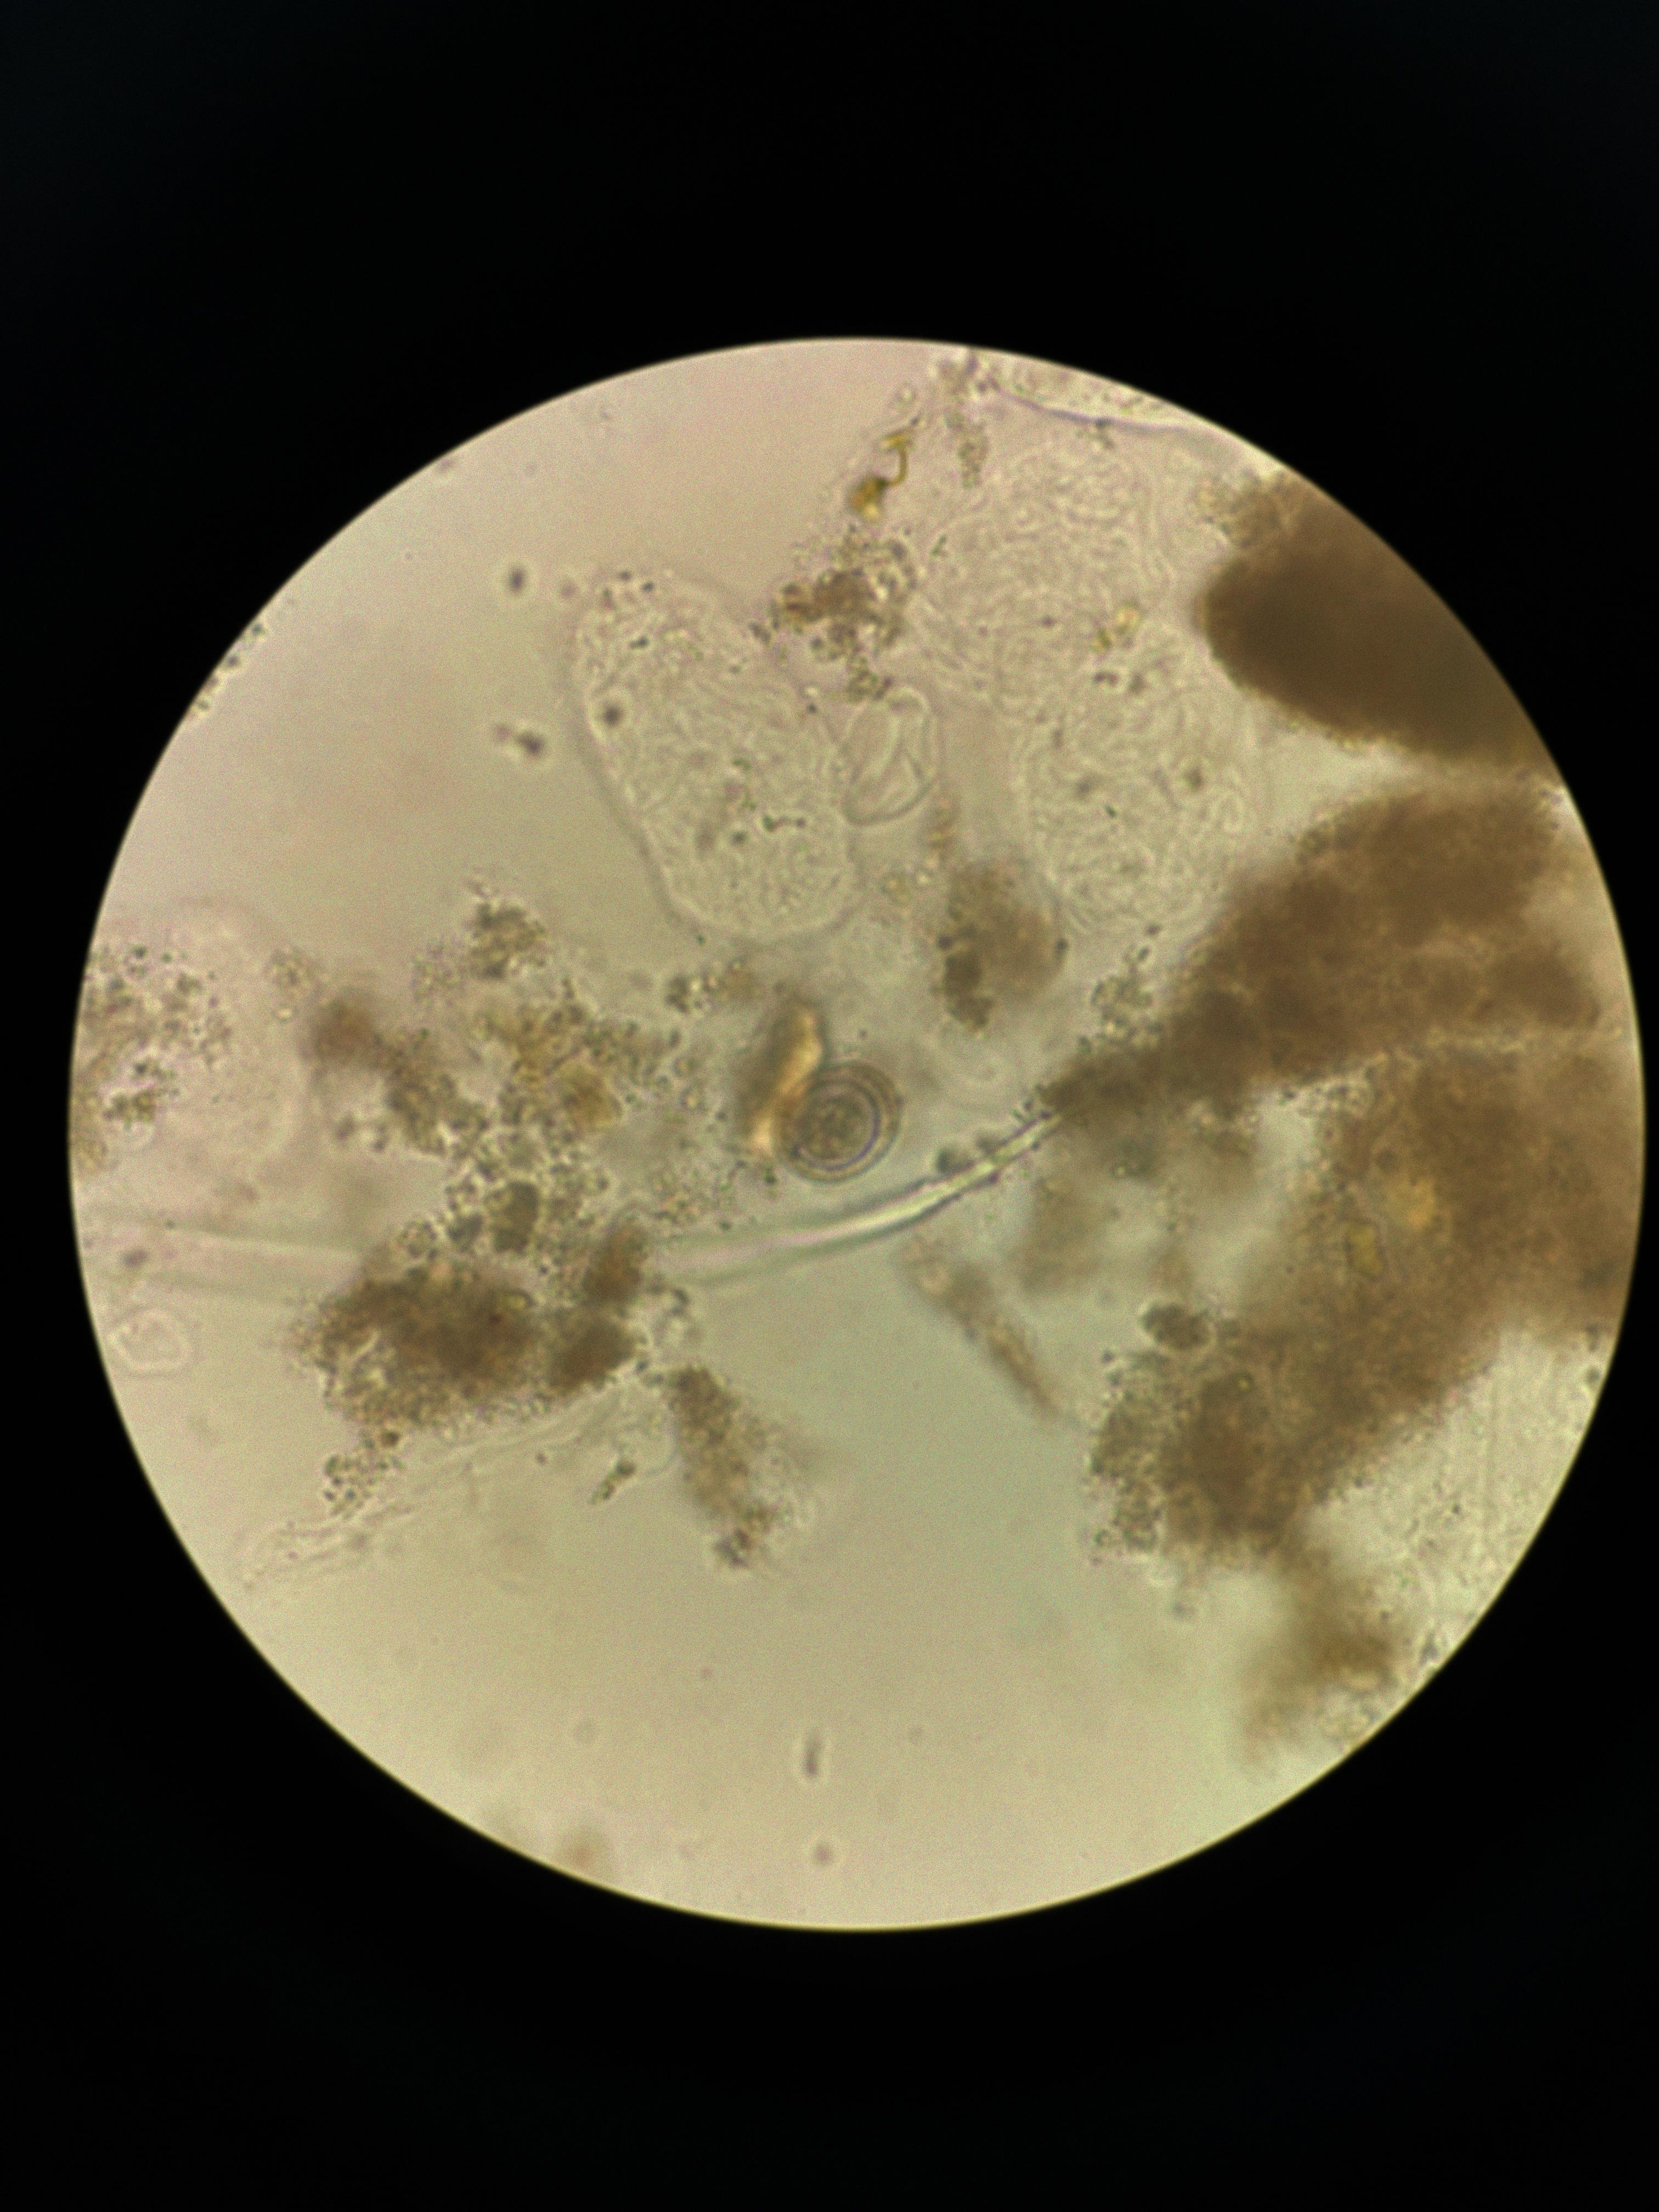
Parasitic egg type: Hymenolepis nana